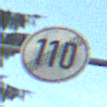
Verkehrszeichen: EndeGeschwindigkeit110
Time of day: SunriseSunset
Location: Outdoor (Suburban)
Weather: PartlyCloudy
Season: NotSpecified
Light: Natural